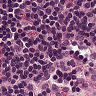
Metastatic tissue present: no